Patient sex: M
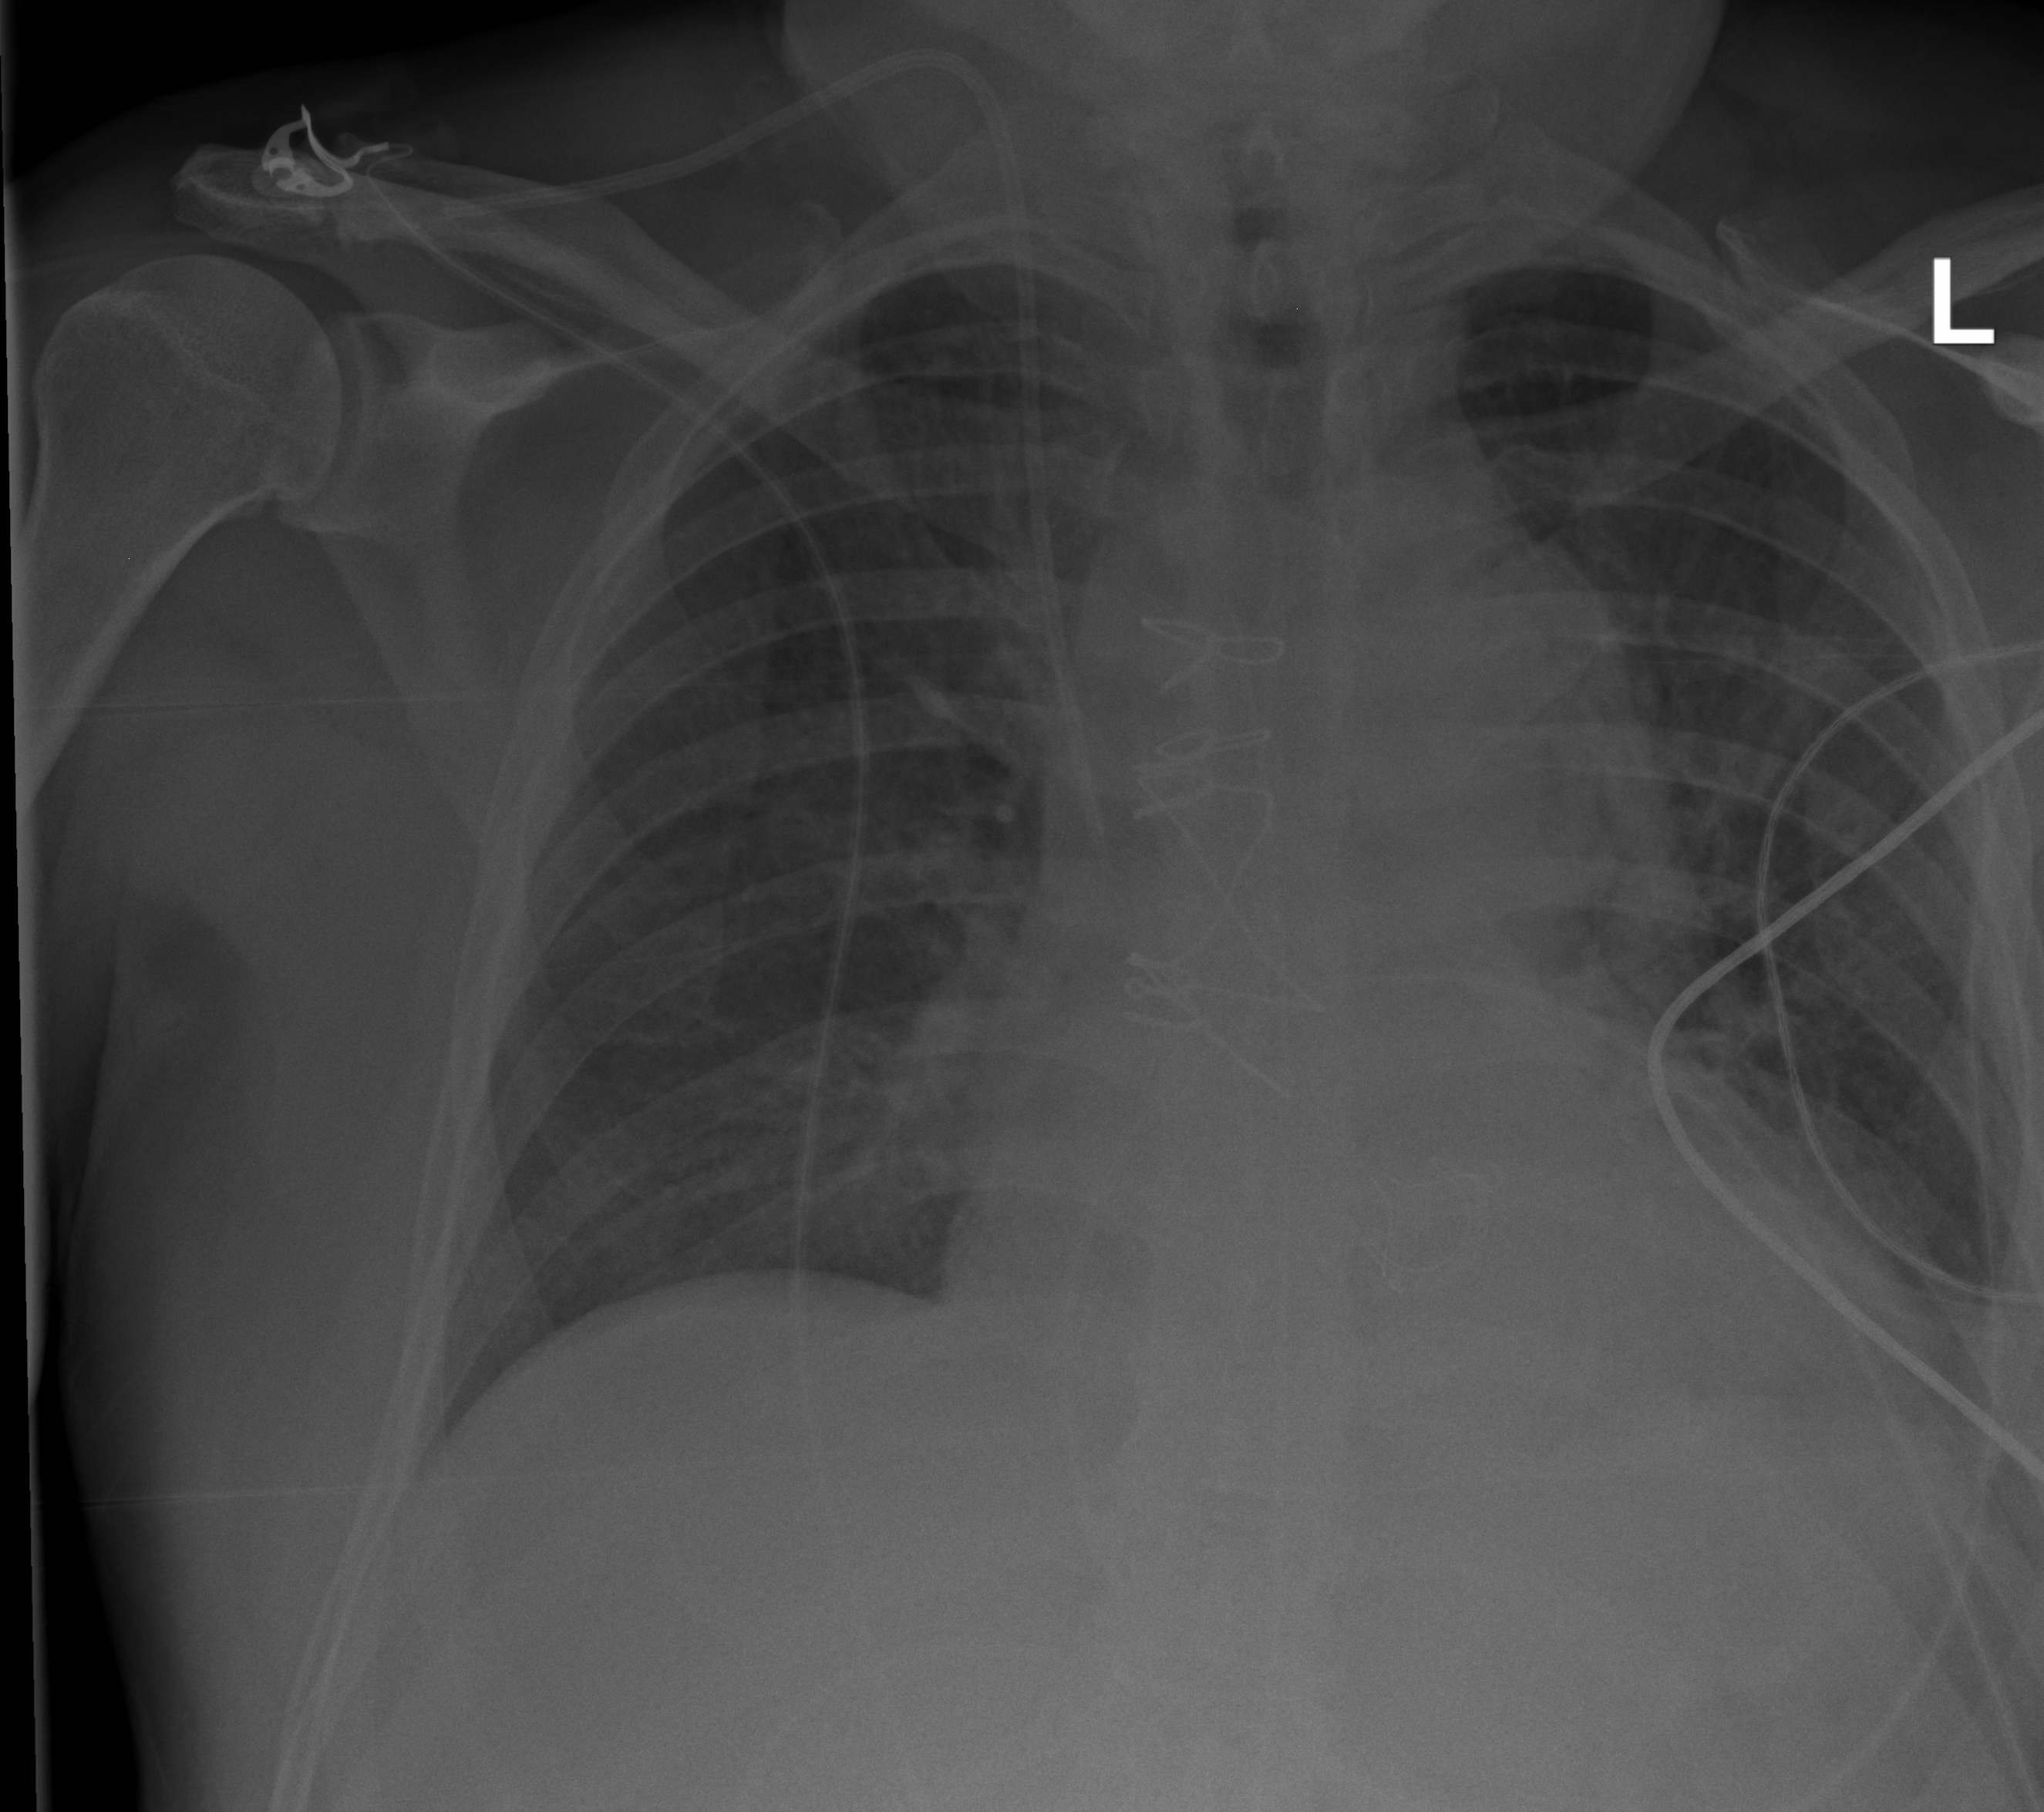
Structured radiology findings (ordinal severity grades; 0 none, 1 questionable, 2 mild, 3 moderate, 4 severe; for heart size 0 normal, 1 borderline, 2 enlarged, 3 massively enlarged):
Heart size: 2
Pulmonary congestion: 2
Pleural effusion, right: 0
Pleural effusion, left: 1
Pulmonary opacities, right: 1
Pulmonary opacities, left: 1
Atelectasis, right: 0
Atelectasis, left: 2